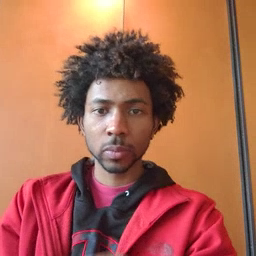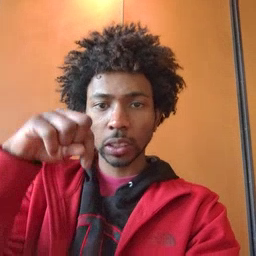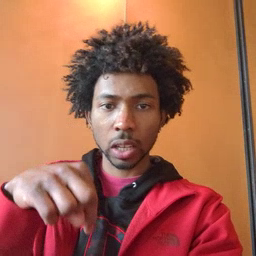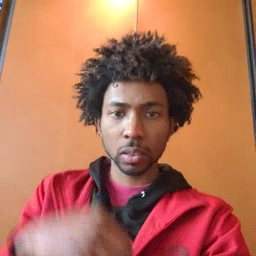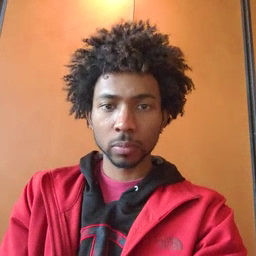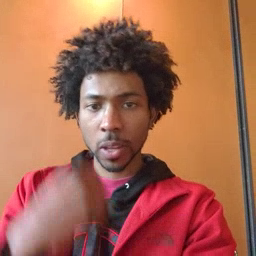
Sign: down